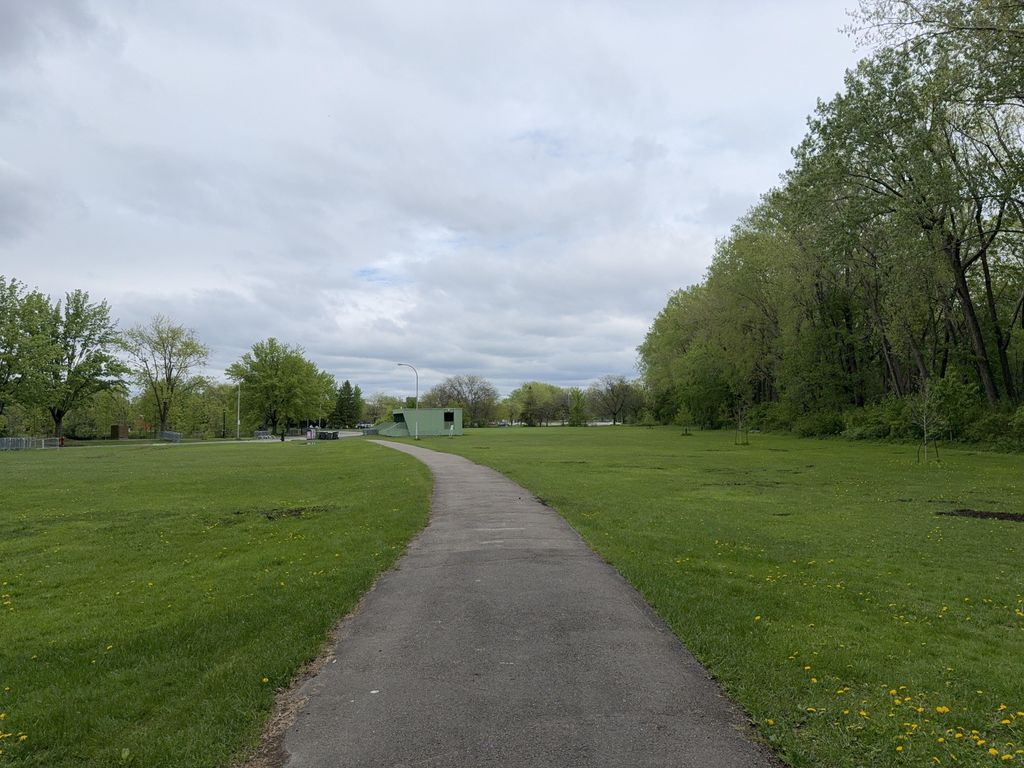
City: montreal